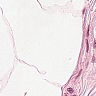
Metastatic tissue present: no